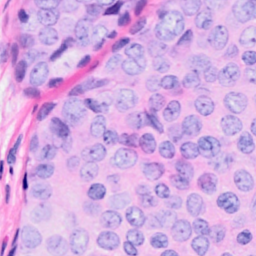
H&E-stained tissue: Breast